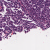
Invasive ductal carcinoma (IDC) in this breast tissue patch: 1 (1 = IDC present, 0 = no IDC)